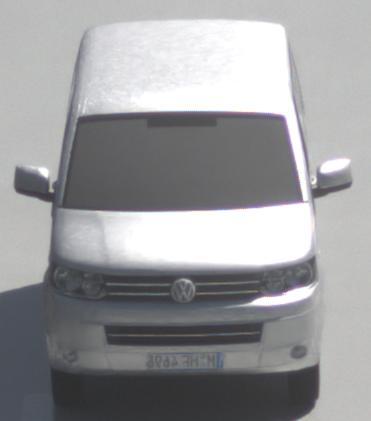
Make: VW Commercial Vehicles (Nutzfahrzeuge)
Model: T5 Multivan 2.0
Detailed model: T5 Multivan
Model produced from: 2009/09
Model produced until: 2013/06
Doors: 4
Color: white
Road condition: wet road
Daytime: midday
Contrast: high contrast